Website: lowes
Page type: customer-info-address
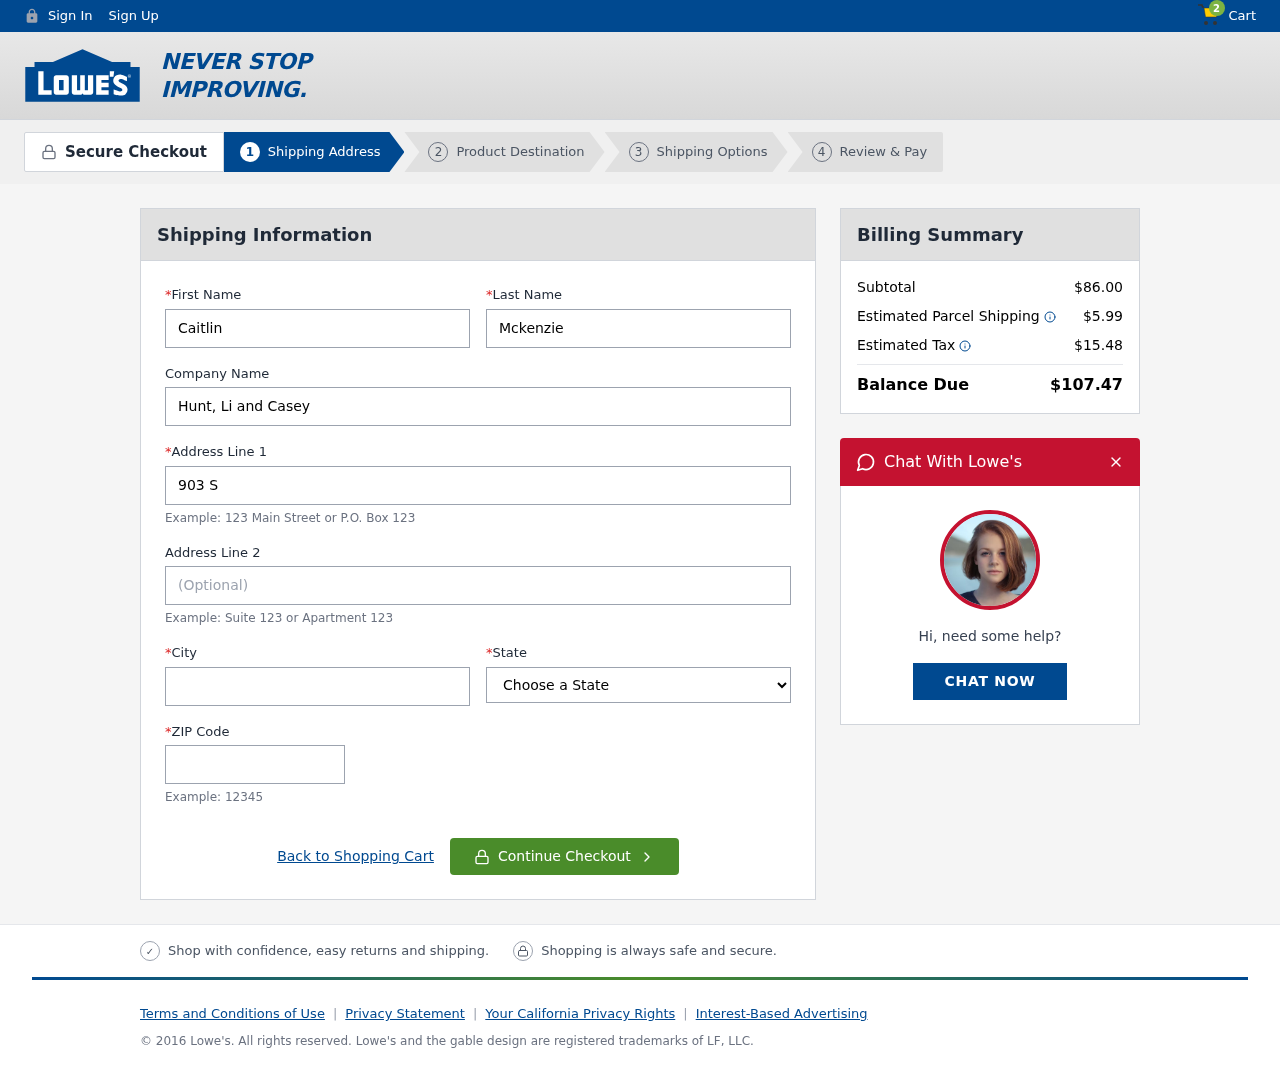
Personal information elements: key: PII_CITY
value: Port Kristin
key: PII_COMPANY
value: Hunt, Li and Casey
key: PII_FIRSTNAME
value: Caitlin
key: PII_LASTNAME
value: Mckenzie
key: PII_POSTCODE
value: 44473
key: PII_STATE
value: West Virginia
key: PII_STREET
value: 903 Sara Trail Suite 121
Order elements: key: ORDER_NUM_ITEMS
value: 2
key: ORDER_SUBTOTAL
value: $86.00
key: ORDER_SHIPPING_COST
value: $5.99
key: ORDER_TAX
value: $15.48
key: ORDER_TOTAL
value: $107.47